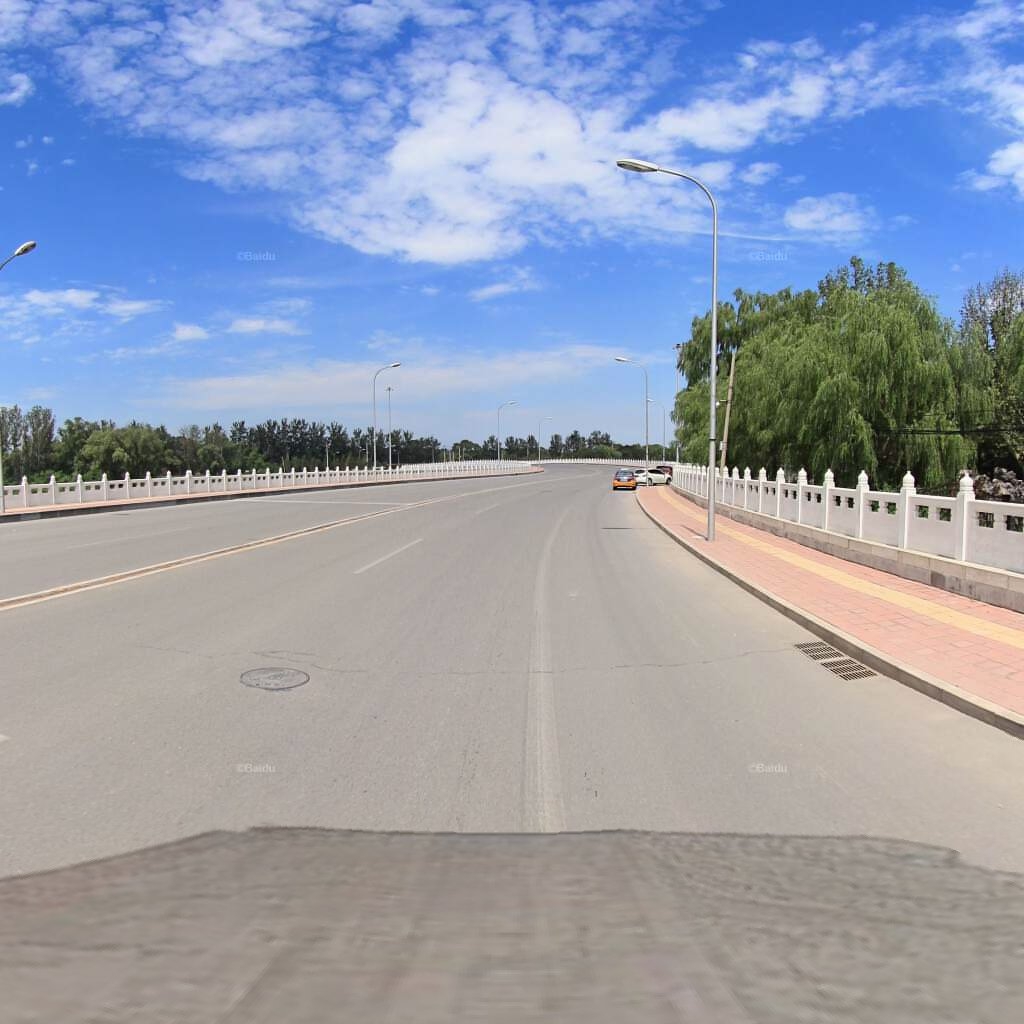
Region: Haidian
Road damage annotations: transverse crack, transverse crack, manhole cover